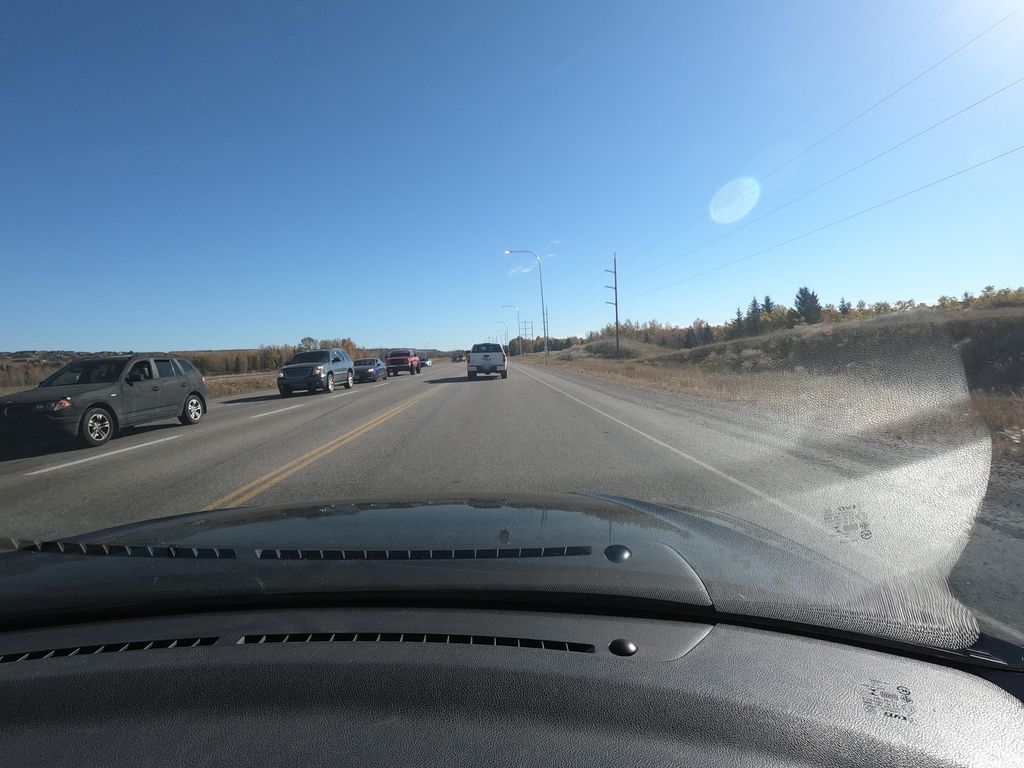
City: calgary